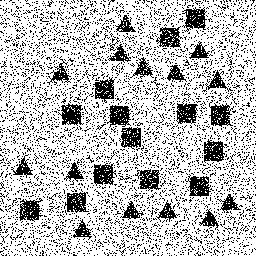
Squares: 14
Triangles: 14
Stars: 0
Total shapes: 28